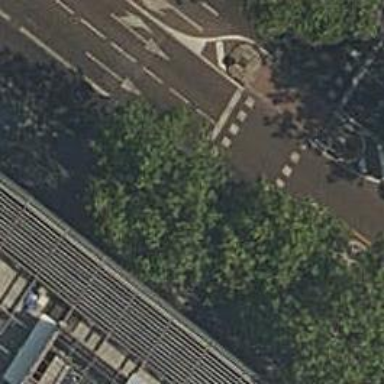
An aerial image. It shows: Road with traffic signals and zebra crossing with traffic signals.